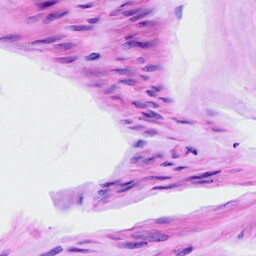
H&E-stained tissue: Ovarian